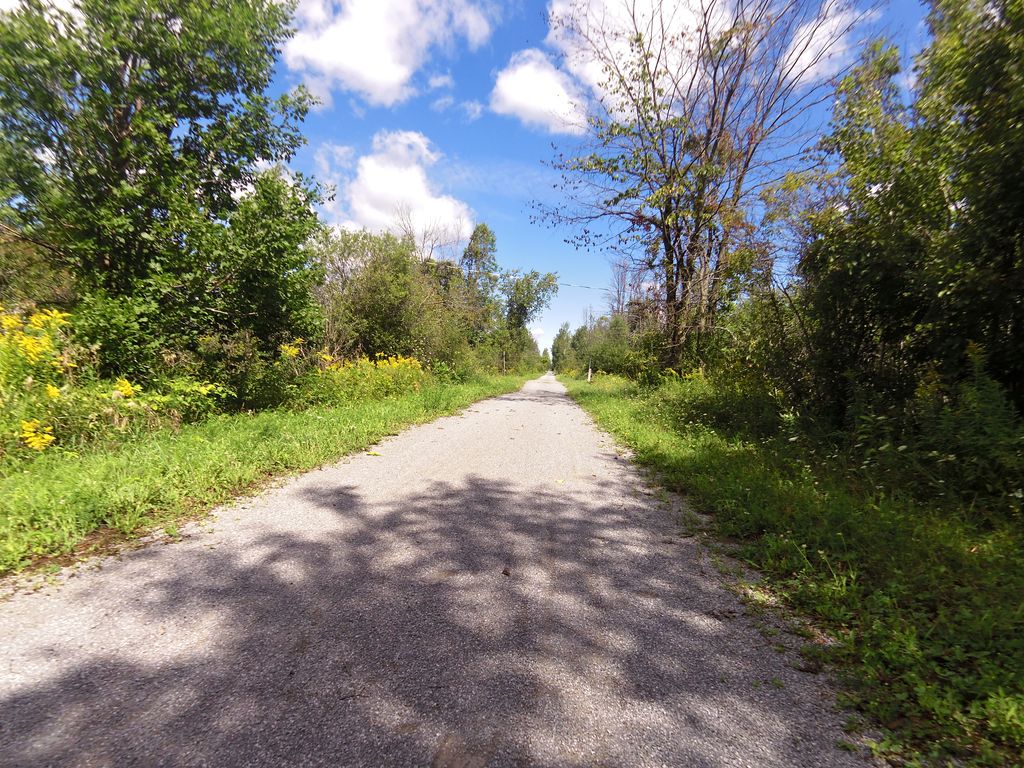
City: ottawa-gatineau